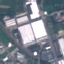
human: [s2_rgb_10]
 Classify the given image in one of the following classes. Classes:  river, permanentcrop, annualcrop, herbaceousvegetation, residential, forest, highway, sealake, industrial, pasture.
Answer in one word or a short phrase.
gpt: Industrial